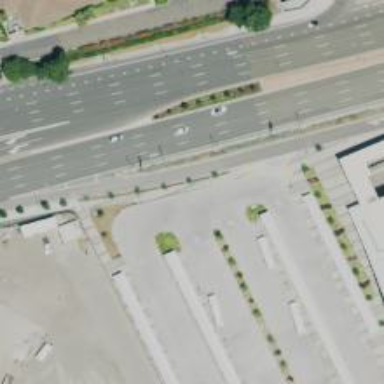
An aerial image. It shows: Busway road with separate sidewalks.